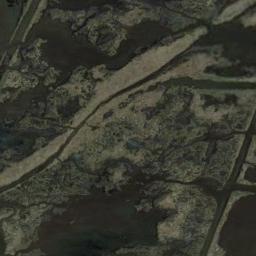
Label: wetland